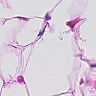
Metastatic tissue present: no